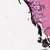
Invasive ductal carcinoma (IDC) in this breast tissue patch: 0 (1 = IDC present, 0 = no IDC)